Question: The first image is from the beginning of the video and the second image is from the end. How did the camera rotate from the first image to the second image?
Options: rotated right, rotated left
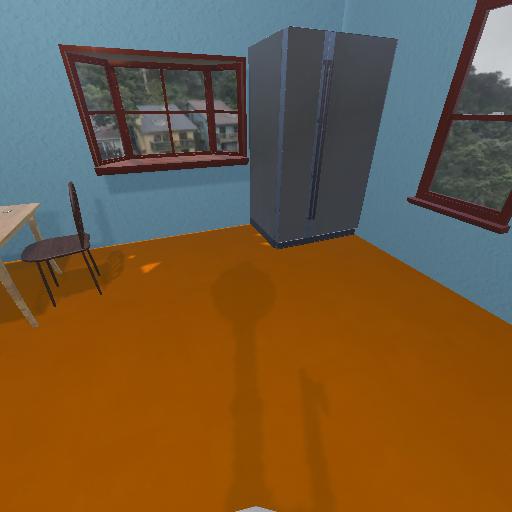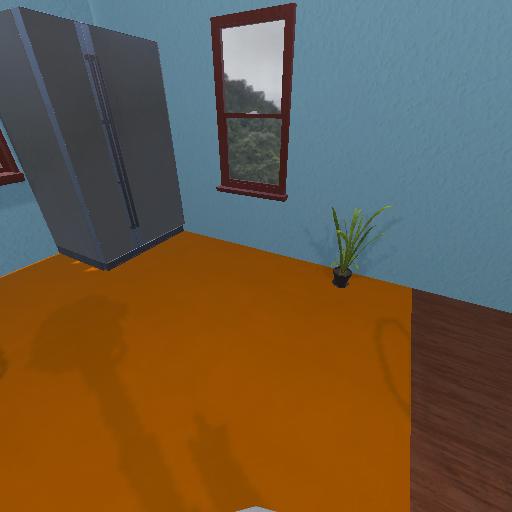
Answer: rotated right